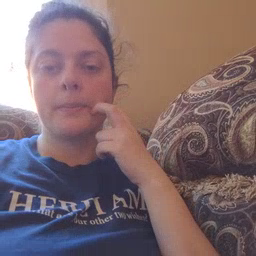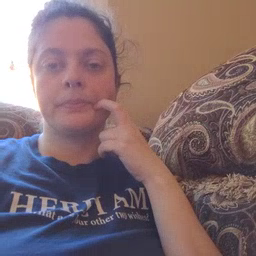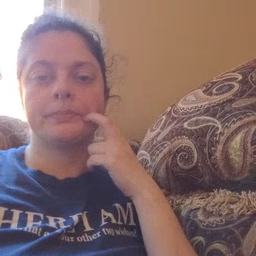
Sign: gum